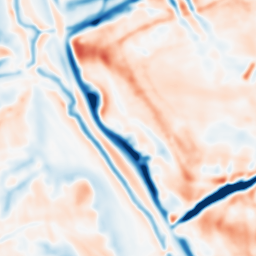
Category: multiscale
Decomposition family: dog_multiscale
Decomposition parameters: sigma_ratio: 1.6
n_scales: 3
base_sigma: 2
Upsampling method: cubic_catmull_rom
Upsampling parameters: scale: 4
Upsampling scale: 4